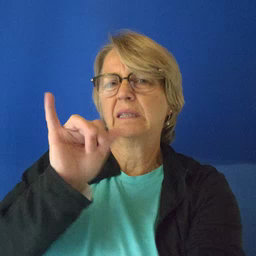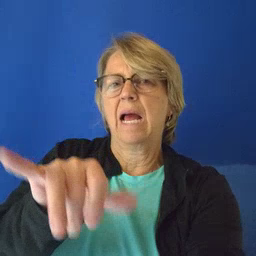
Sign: stay